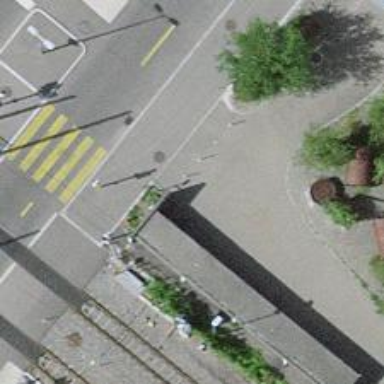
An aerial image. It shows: Bollard barrier.